Field crop: maize
Growth stage: 2
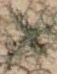
Species: salsola